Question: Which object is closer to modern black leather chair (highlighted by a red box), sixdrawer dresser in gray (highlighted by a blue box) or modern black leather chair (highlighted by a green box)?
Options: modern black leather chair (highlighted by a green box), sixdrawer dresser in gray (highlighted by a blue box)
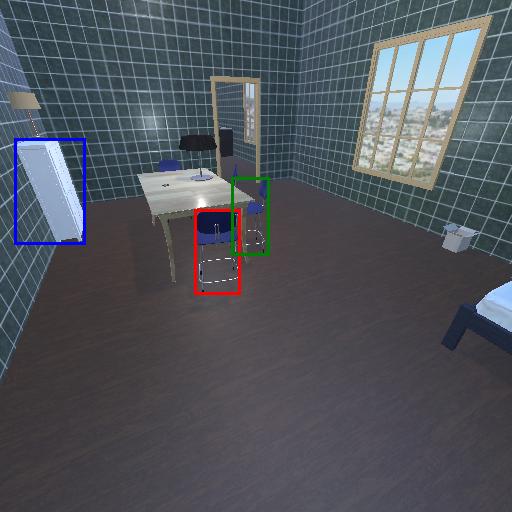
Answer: modern black leather chair (highlighted by a green box)